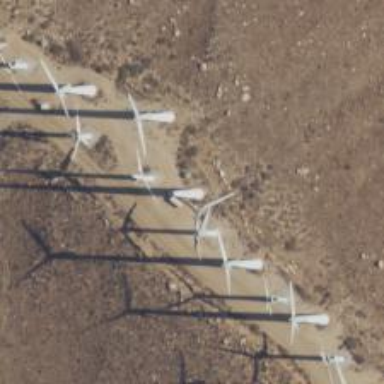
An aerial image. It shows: Wind turbine generating electricity through horizontal axis method. The source of the generator is wind.